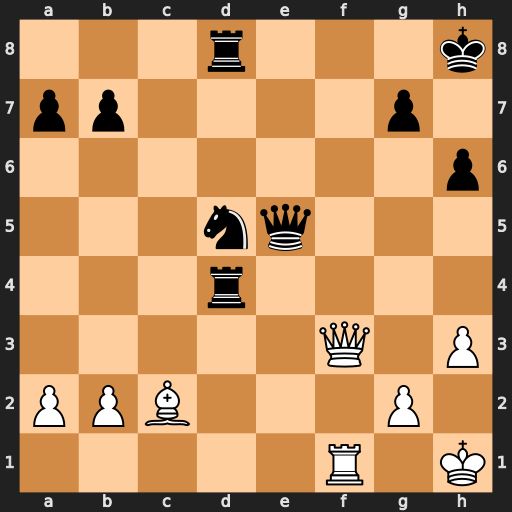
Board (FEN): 3r3k/pp4p1/7p/3nq3/3r4/5Q1P/PPB3P1/5R1K
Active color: w
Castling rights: -
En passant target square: -
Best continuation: Qf8+ Rxf8 Rxf8#